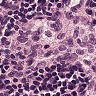
Metastatic tissue present: no